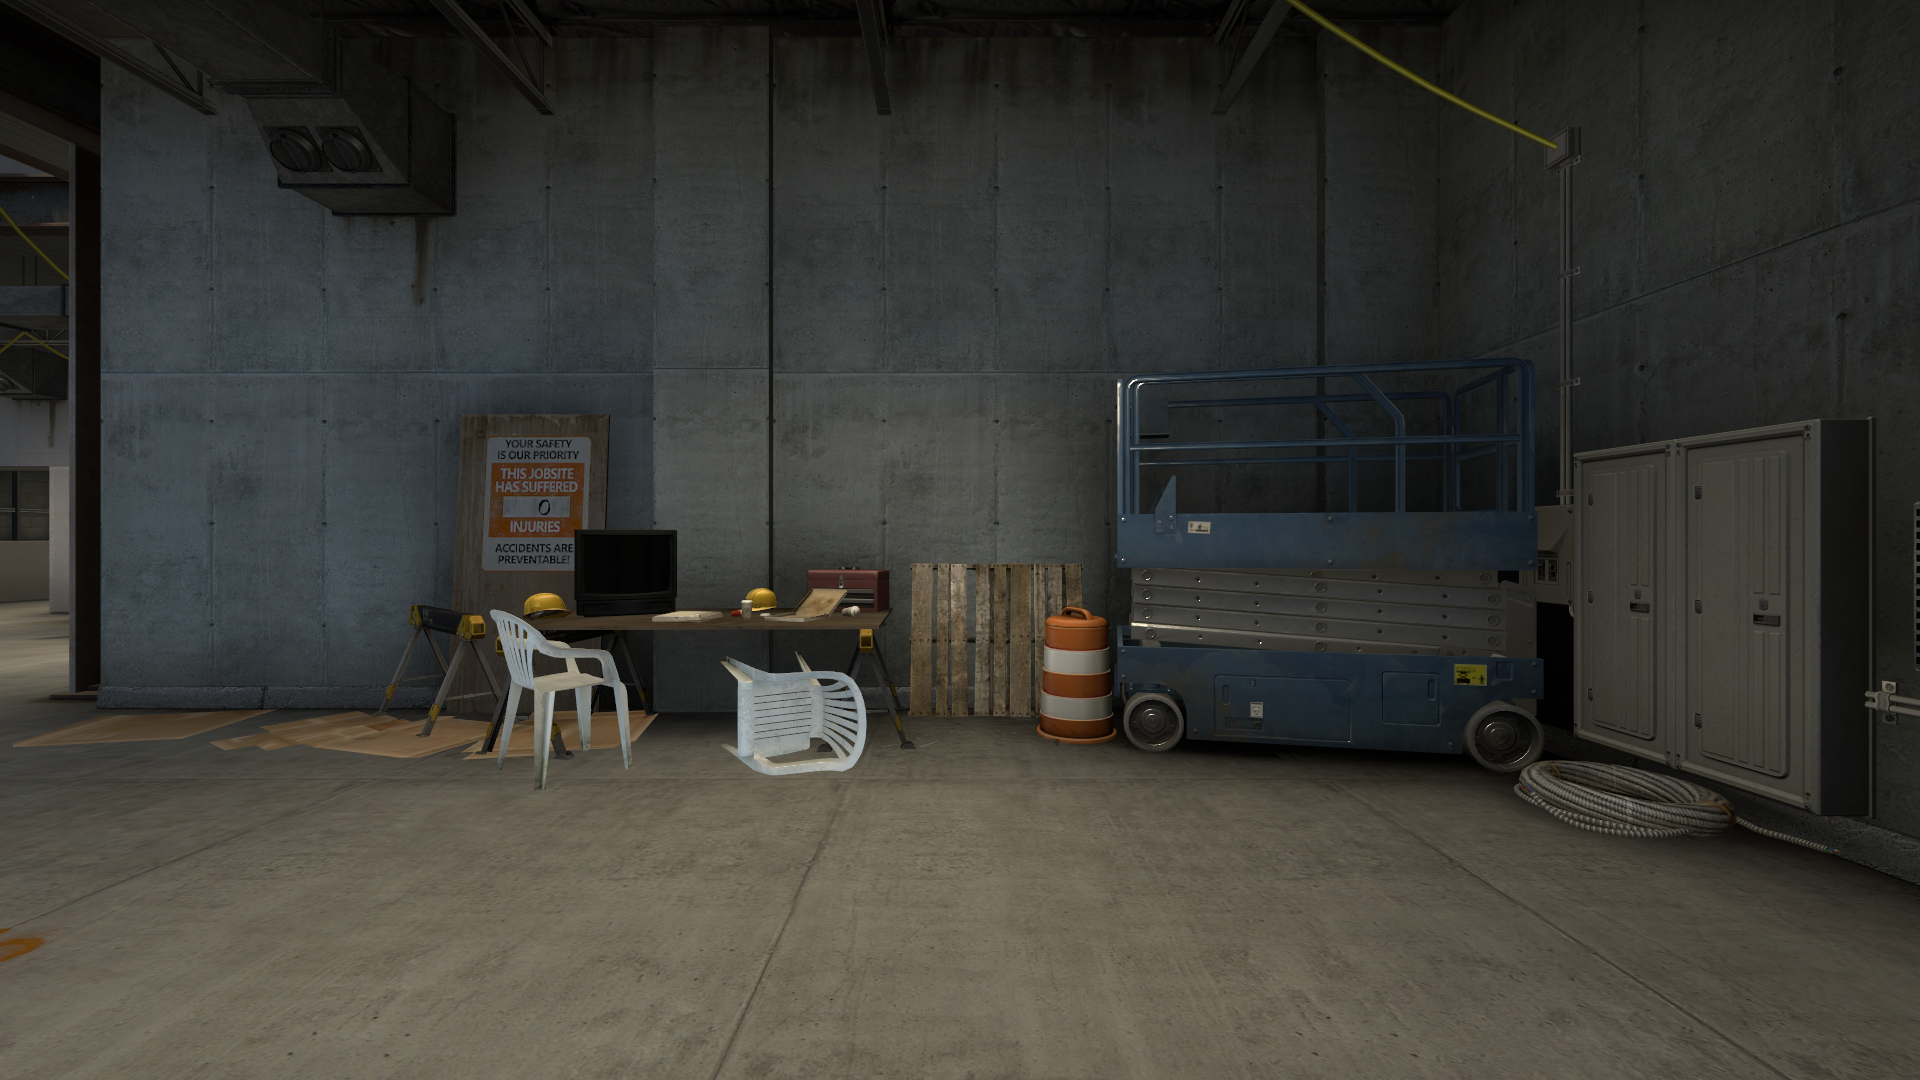
Map: de_vertigo